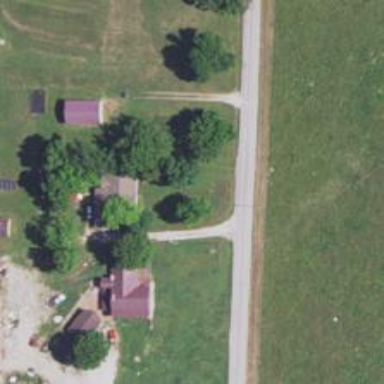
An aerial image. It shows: Driveway leading to service road.